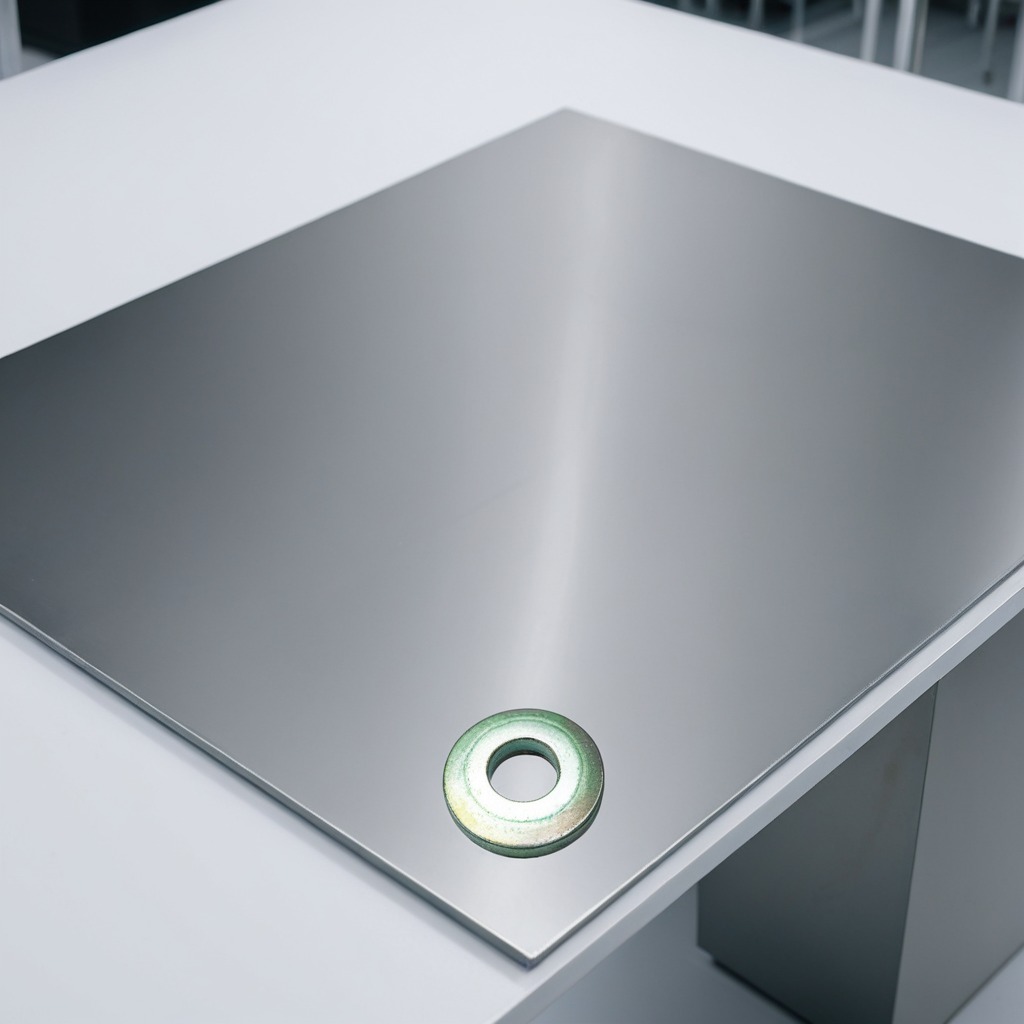
A flat metal washer lies on the stainless steel table.